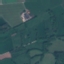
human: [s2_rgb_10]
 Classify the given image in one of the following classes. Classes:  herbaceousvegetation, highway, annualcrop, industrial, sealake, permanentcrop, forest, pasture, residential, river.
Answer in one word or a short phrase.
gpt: Pasture